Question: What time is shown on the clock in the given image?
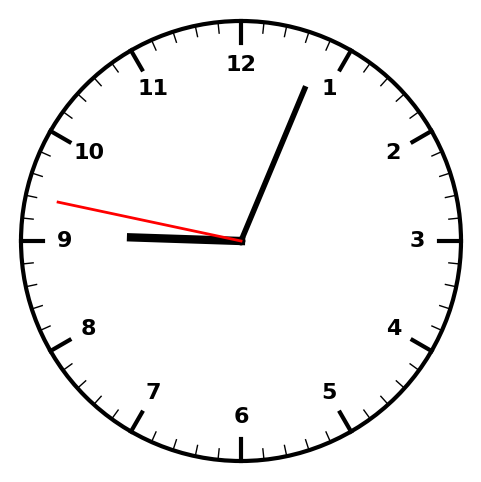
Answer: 09:03:47